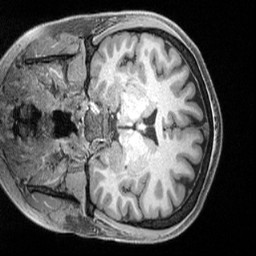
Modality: T1w
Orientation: coronal
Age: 33
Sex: female
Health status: healthy
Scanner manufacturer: siemens
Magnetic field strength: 3 T
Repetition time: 2.4 s
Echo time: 0.00222 s